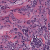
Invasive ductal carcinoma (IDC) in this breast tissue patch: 1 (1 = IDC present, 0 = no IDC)